Question: This feels like it should be very easy to do, but for some reason I'm having trouble. I've a fairly vanilla <URL>.
I'd like to disable one of the menu items without removing it from the menu. Handling the onClick is easy - just disregard the click if you selected the menu. The part that's giving me trouble is indicating to the user that "this menu item is disabled".
For example, I'd like the menu item "DISABLE ME" to be a different color, have a different background, etc.

I have a <URL>.
If JSFiddle dies, here's the basics:
HTML:
'''
<ul id="sample-menu-1" class="sf-menu">
<li class="current">
<a href="#a">menu item</a>
<ul>
<li>
<a href="#aa">menu item</a>
</li>
<li class="current">
<a href="#ab">menu item</a>
</li>
<li class='disableLI'>
<a href="#">DISABLE ME</a>
</li>
<li>
<a href="#">menu item</a>
</li>
</ul>
</li>
<li>
<a href="#">menu item</a>
</li>
<li>
<a>menu item</a>
</li>
</ul>
'''
Here's the vanilla Javascript:
'''
$("ul.sf-menu").superfish();
'''
And here's the not-working CSS:
'''
.disableLI { color: red; }
.sf-menu, .disableLI { color : green; }
'''
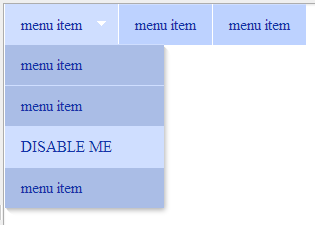
Answer: I think you just targeted the wrong element
<URL>
to make things simple
'''
.disableLI a { color: red !important; }
'''